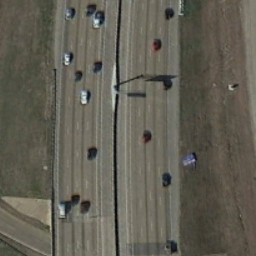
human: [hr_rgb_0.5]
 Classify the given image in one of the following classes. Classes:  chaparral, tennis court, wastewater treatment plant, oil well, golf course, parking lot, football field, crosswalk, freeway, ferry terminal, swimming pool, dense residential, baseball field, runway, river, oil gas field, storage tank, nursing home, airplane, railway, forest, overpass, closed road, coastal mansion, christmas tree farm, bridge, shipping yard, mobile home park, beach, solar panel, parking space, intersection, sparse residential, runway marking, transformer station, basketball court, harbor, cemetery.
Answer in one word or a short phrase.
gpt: freeway